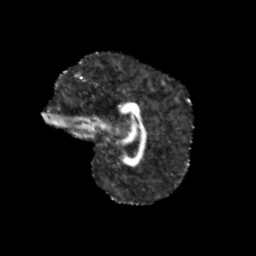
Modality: FA
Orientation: sagittal
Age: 9
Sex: male
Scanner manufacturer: siemens
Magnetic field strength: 3 T
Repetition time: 3.8 s
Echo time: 0.07 s